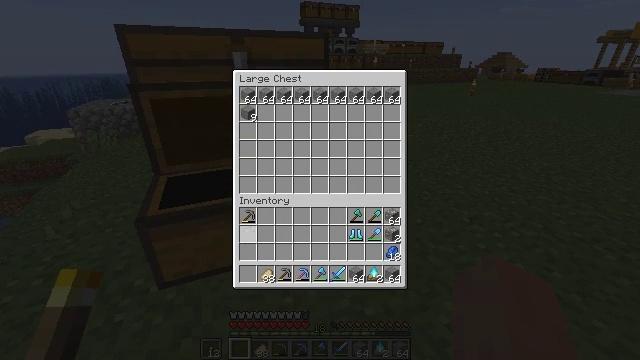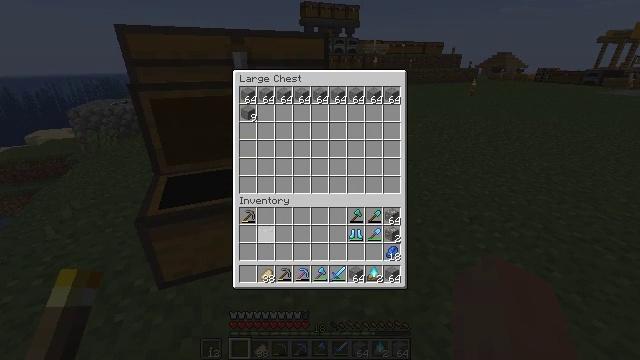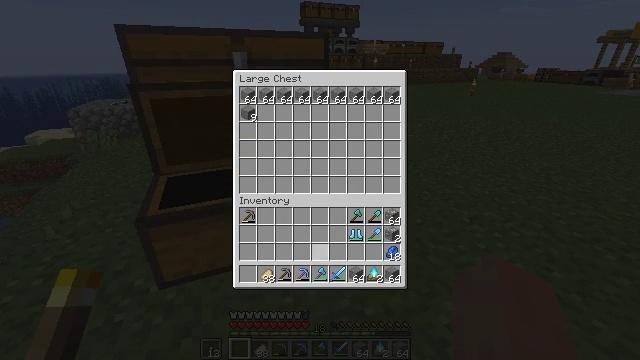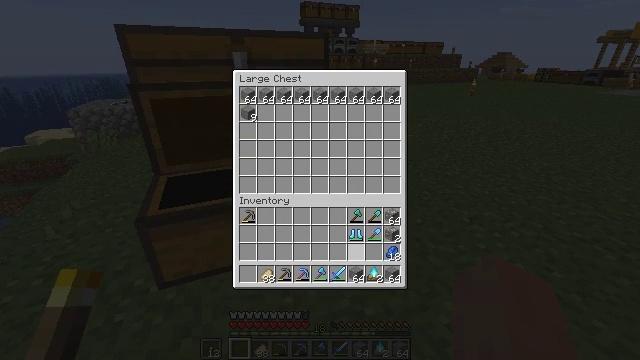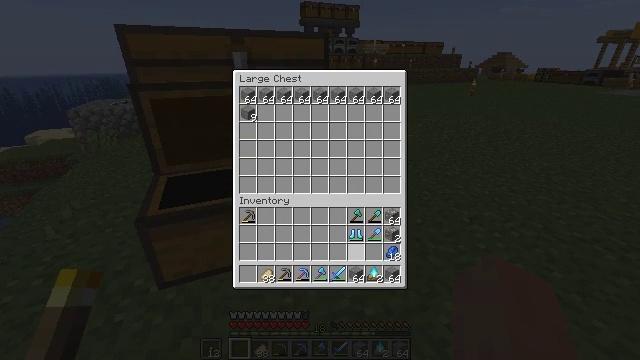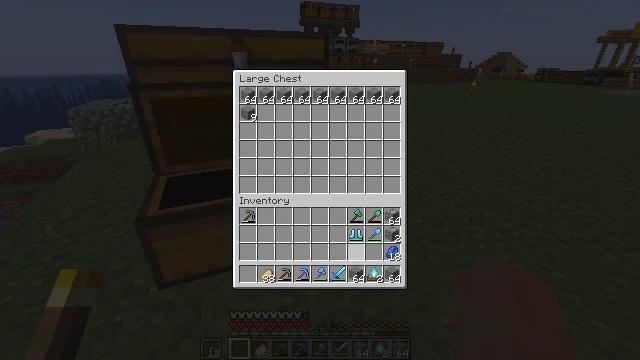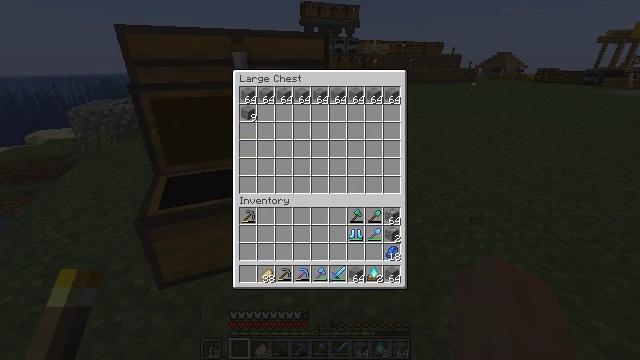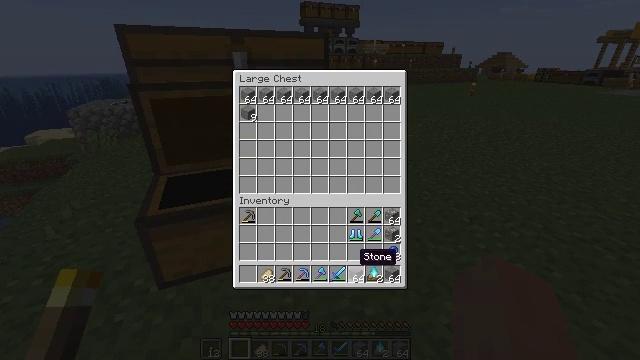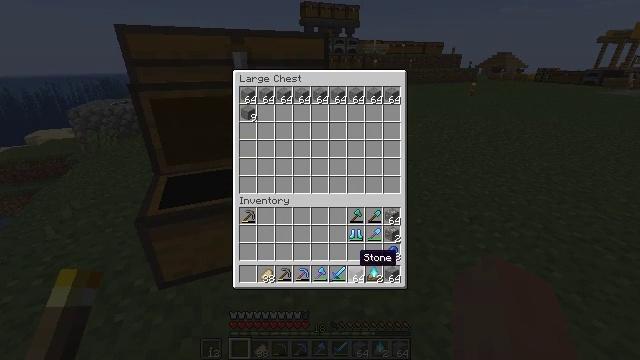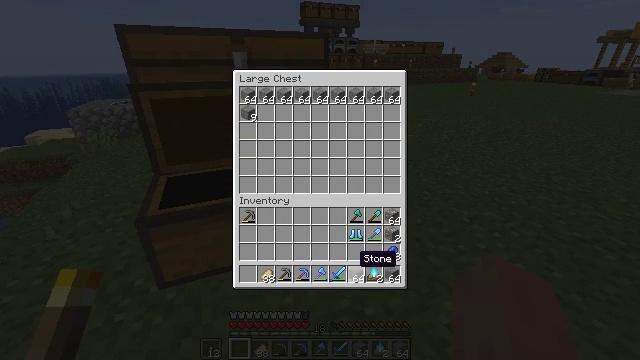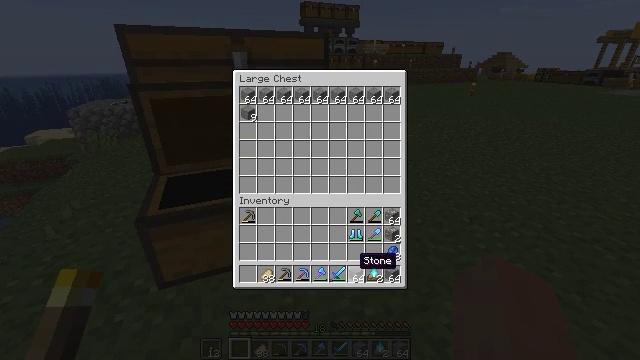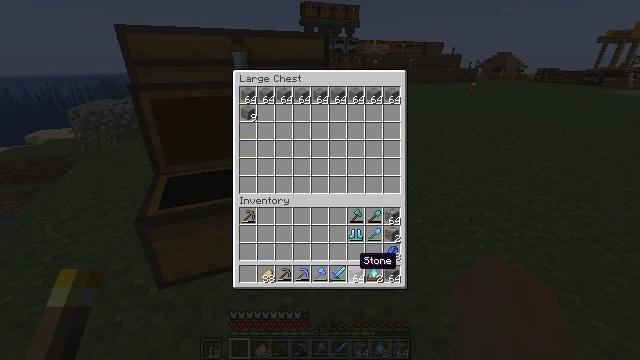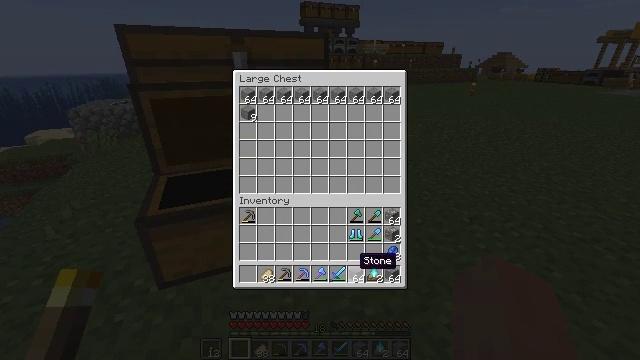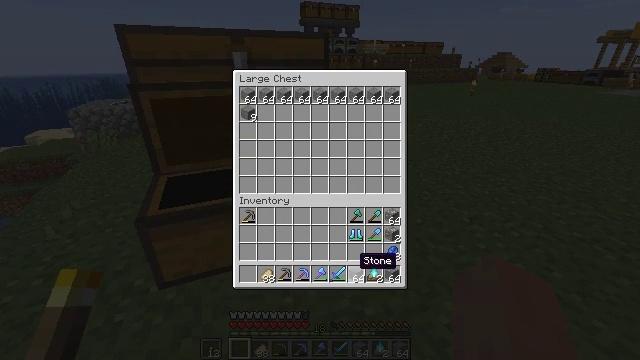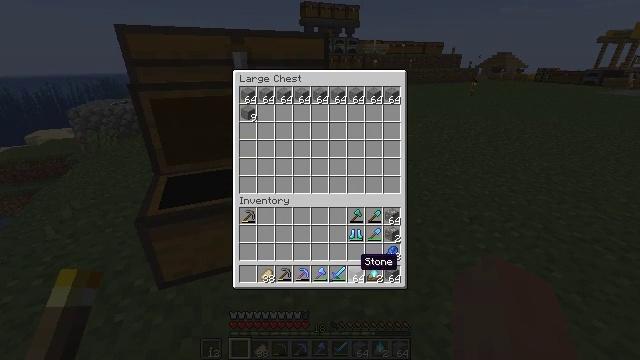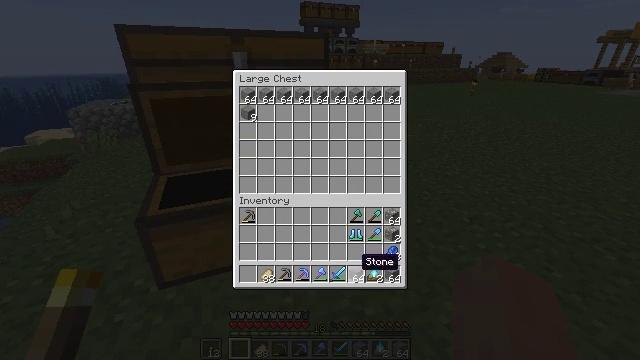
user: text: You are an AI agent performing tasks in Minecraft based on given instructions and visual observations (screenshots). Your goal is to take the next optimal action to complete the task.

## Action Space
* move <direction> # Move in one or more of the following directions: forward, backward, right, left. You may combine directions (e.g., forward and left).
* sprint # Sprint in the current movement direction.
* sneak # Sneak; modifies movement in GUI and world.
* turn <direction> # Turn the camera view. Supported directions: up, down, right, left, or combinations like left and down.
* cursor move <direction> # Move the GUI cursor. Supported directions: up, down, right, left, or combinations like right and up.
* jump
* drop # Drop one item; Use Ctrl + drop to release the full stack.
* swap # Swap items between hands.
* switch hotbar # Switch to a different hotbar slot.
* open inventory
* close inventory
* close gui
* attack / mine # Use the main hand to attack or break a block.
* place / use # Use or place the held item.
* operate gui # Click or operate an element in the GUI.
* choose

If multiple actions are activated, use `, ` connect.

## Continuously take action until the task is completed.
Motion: motion action
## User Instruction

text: Harvest wheat from the field.
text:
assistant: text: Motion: sneak, cursor move right
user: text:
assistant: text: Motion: sneak, cursor move right and down
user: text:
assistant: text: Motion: sneak, cursor move right
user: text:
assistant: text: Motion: sneak
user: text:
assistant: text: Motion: sneak
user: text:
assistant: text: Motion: sneak
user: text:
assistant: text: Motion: sneak
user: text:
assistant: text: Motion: sneak
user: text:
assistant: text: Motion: sneak
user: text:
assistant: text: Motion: sneak
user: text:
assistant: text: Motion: sneak
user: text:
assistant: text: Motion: sneak
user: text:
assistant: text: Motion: sneak
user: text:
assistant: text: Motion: sneak
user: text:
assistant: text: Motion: sneak
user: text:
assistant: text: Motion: sneak
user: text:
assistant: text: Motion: sneak
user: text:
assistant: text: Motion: sneak
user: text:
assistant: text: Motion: sneak, operate gui
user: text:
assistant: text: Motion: sneak, operate gui
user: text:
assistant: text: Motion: sneak, cursor move right, operate gui
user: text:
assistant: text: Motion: sneak, cursor move right
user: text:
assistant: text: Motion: sneak, cursor move right
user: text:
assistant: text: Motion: sneak
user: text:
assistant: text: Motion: sneak
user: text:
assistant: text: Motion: sneak
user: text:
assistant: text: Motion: sneak
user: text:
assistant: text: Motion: sneak
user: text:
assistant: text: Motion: sneak
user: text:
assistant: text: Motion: sneak